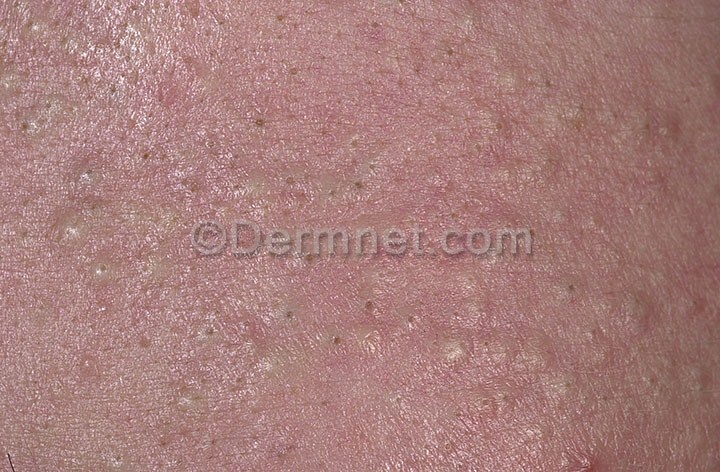
Disease: Acne and Rosacea Photos